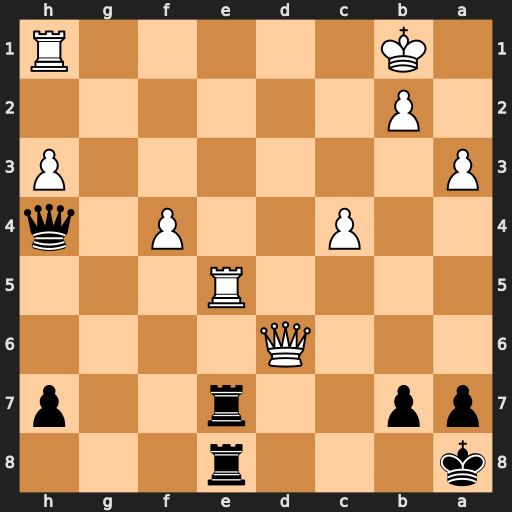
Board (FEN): k3r3/pp2r2p/3Q4/4R3/2P2P1q/P6P/1P6/1K5R
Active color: b
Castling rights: -
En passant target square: -
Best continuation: Rxe5 fxe5 Qe4+ Ka2 Qxh1